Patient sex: M
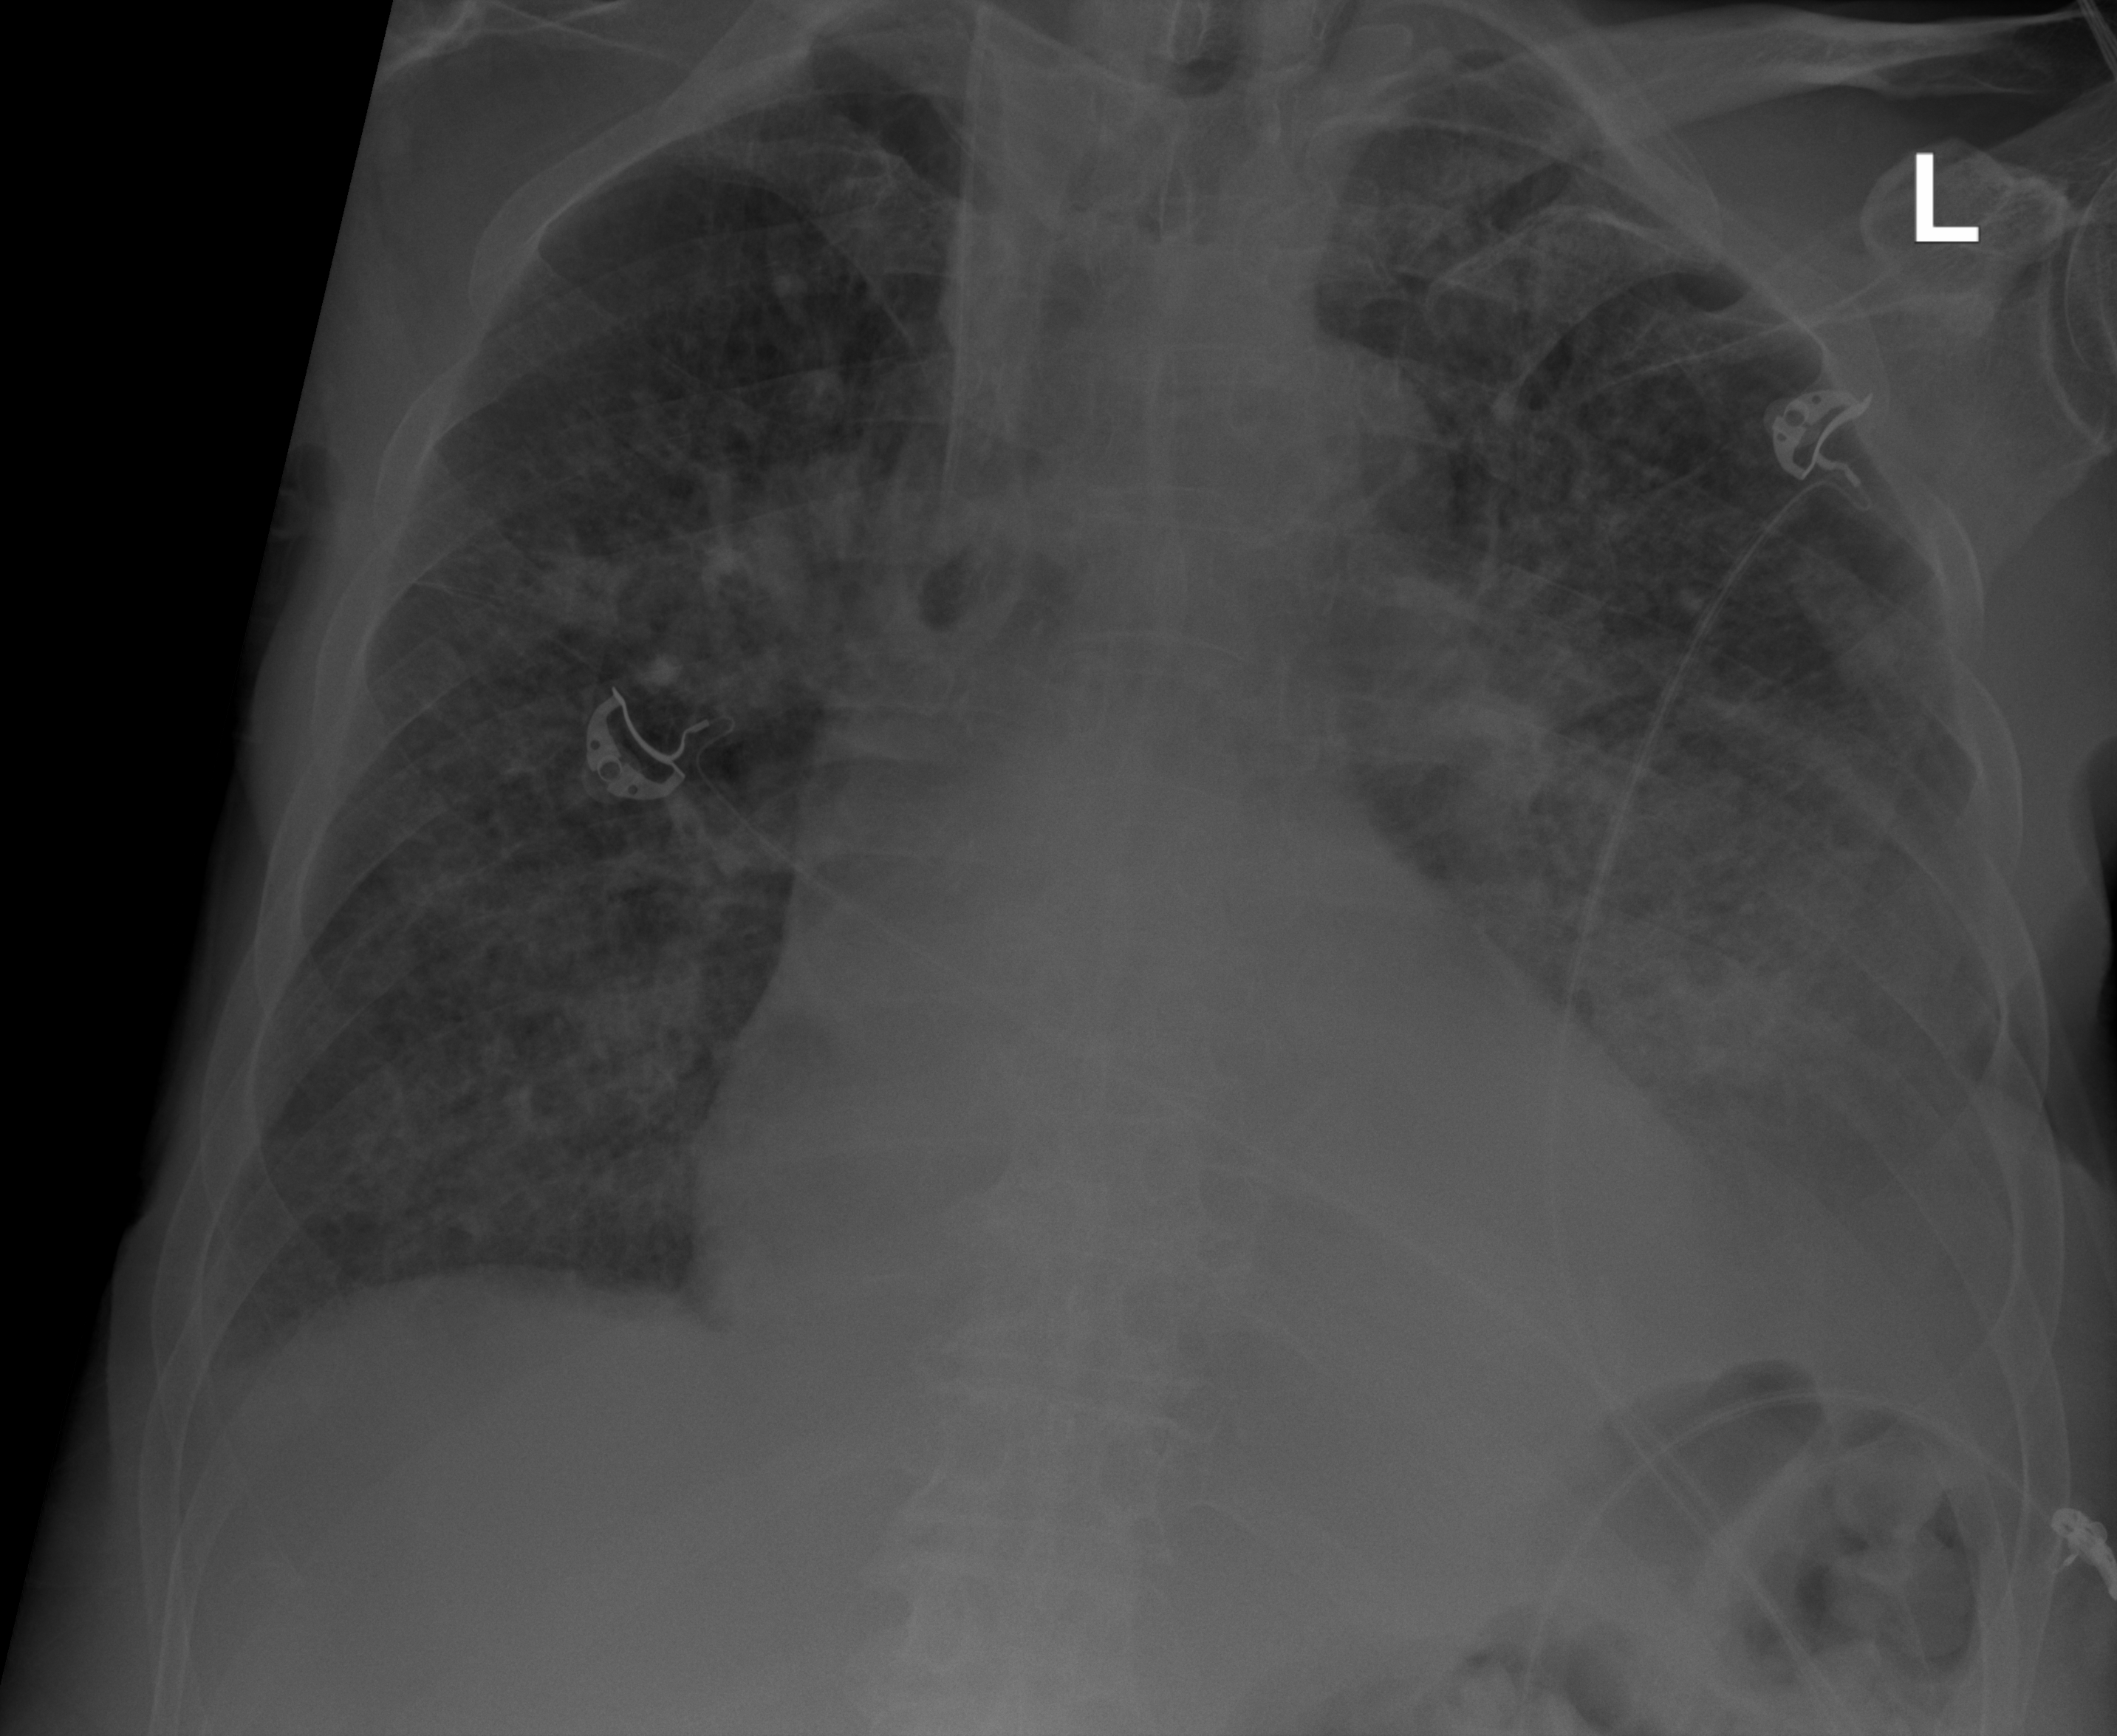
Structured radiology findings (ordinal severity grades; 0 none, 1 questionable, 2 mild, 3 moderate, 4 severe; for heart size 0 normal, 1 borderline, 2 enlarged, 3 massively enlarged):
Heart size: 1
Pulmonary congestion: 0
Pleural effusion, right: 1
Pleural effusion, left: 3
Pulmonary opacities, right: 3
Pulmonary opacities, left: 2
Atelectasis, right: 3
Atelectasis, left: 3